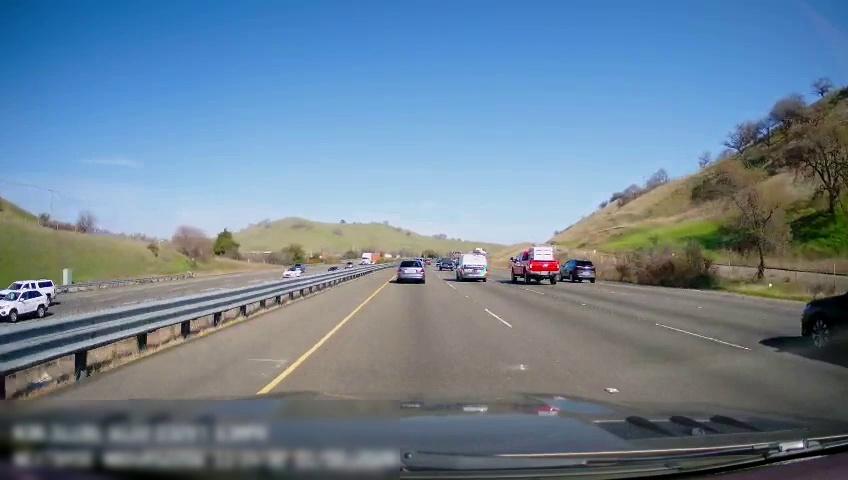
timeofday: Day
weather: Sunny
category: Drivable Space
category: Drivable Space
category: Vehicles | SUV
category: Vehicles | SUV
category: Vehicles | Car
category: Vehicles | Car
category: Vehicles | Car
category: Vehicles | Truck
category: Vehicles | SUV
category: Vehicles | Truck
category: Vehicles | Truck
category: Vehicles | Car
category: Vehicles | SUV
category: Vehicles | Van
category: Vehicles | SUV
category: Lanes | Current Lane
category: Lanes | Current Lane
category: Lanes | Alternate Lane
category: Lanes | Alternate Lane
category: Lanes | Alternate Lane